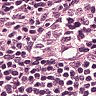
Metastatic tissue present: no